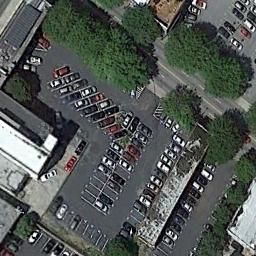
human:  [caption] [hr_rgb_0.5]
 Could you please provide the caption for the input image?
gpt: Many cars of different styles and colors are on the parking lot .

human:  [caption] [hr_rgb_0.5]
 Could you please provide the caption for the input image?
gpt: Ten rows of cars were parked in the parking lot .

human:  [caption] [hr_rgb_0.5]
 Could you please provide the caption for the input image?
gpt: The parking lot with some neatly arranged cars is surrounded by some trees and a building .

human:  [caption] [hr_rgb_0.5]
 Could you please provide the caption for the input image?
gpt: The parking lot is full of cars next to some trees .

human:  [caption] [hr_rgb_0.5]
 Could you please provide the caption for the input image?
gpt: There are some green trees beside the parking lot with some cars .